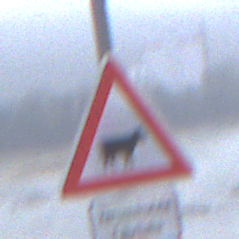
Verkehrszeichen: ViehtriebLinks
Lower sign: HinweiseAufGefahrenDurchVerbaleAngabe4
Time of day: MorningAfternoon
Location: Outdoor (Suburban)
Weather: Overcast
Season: NotSpecified
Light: Natural